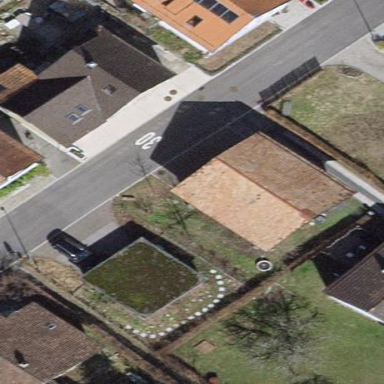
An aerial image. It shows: Shed.